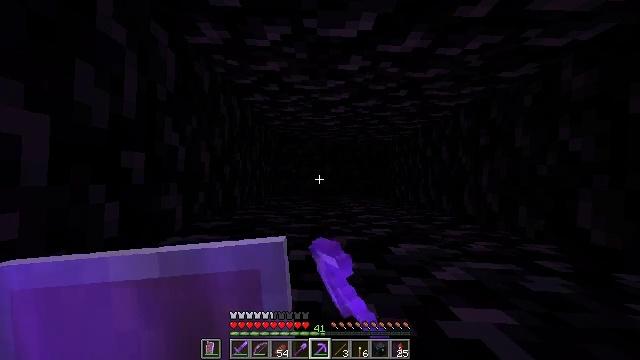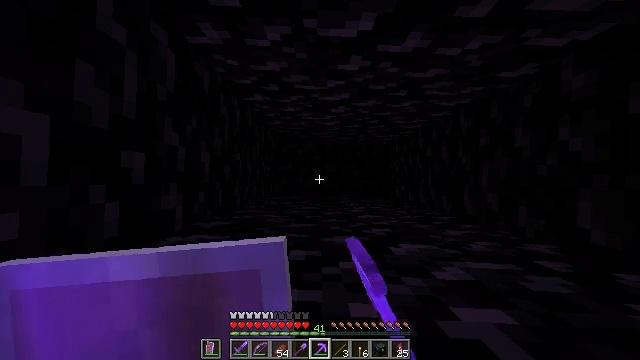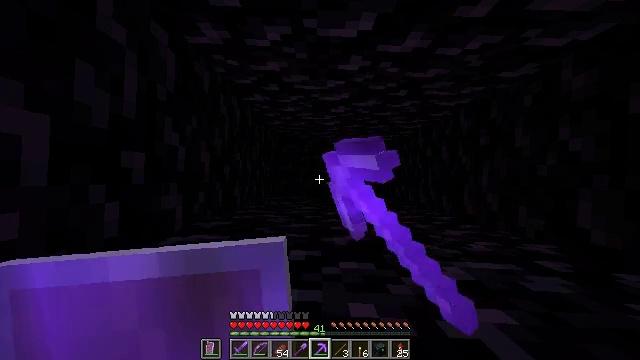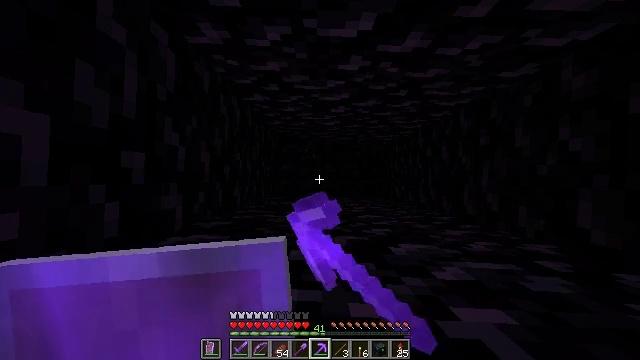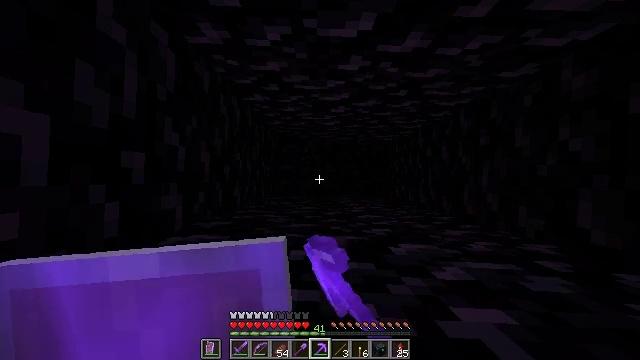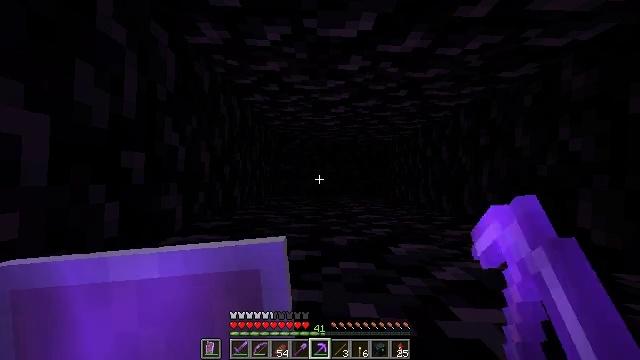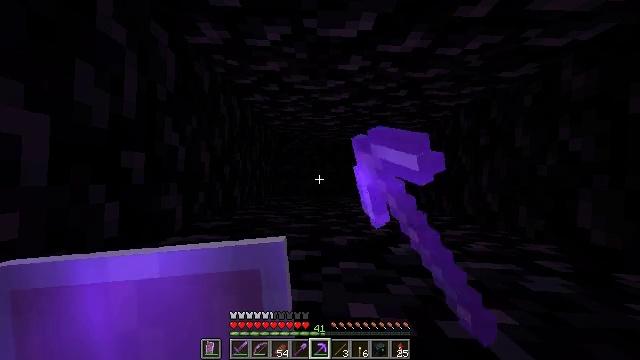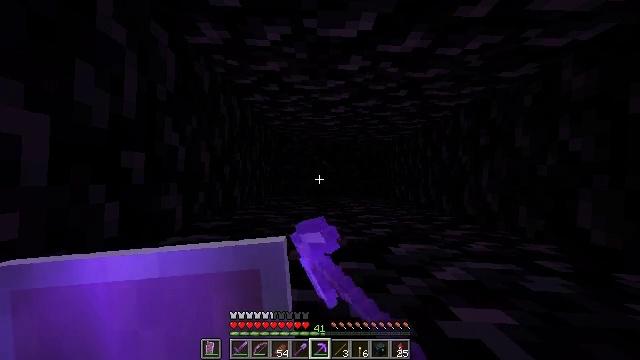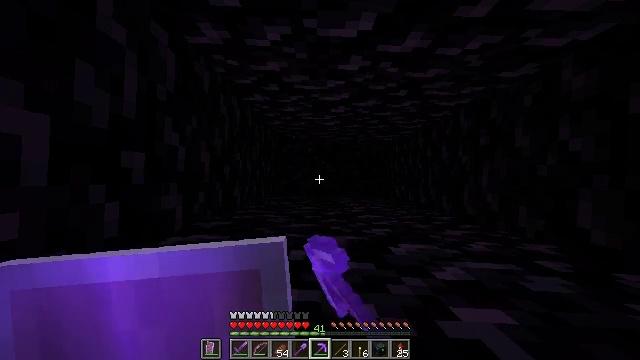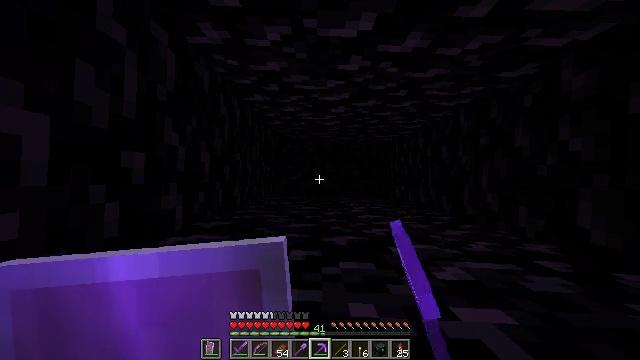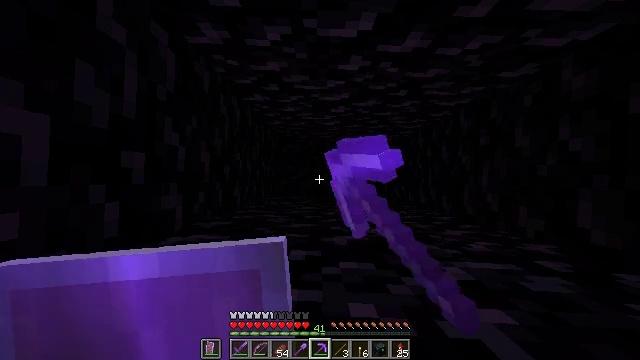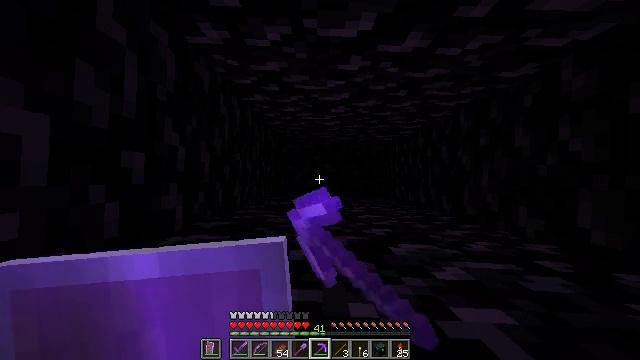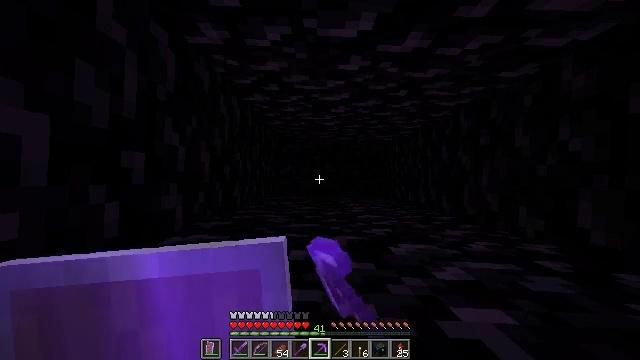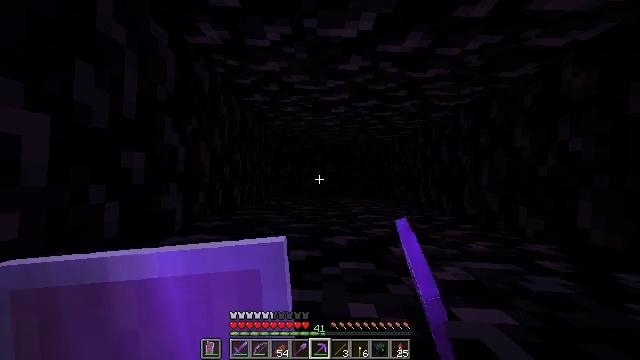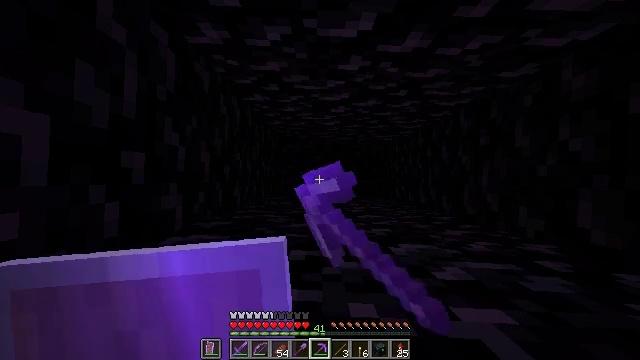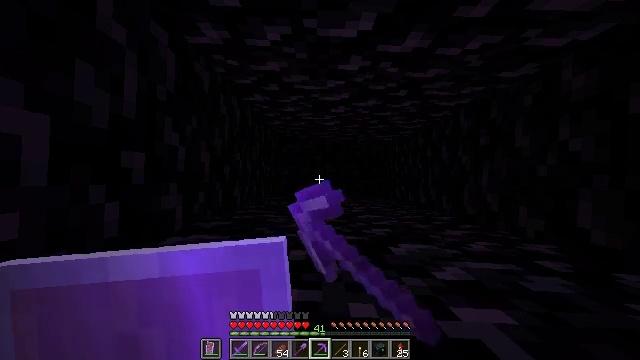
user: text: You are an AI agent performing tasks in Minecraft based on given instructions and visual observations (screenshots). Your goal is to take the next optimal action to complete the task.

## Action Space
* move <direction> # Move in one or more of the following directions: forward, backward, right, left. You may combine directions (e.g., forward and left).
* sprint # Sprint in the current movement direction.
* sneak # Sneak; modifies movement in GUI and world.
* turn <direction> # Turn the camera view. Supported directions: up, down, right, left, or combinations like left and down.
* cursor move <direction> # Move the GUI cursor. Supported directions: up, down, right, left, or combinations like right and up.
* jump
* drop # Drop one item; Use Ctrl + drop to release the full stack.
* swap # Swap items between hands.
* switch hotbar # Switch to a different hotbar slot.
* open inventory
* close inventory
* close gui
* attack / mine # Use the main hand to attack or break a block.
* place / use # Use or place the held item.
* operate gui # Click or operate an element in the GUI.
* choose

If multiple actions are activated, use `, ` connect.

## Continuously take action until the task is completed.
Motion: motion action
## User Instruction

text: Break the obsidian using a diamond or netherite pickaxe.
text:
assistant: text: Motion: attack / mine
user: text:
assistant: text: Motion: attack / mine
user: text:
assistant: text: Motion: attack / mine
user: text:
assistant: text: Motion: attack / mine
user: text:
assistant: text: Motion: attack / mine
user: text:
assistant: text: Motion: attack / mine
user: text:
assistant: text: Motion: attack / mine
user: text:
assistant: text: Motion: attack / mine
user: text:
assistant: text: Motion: attack / mine
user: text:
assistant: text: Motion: attack / mine
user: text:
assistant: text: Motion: attack / mine
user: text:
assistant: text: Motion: attack / mine
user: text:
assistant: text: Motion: attack / mine
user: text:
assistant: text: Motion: attack / mine
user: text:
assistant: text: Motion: attack / mine
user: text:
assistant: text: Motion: attack / mine
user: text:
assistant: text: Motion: attack / mine
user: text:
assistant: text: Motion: attack / mine
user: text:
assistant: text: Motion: attack / mine
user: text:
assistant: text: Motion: attack / mine
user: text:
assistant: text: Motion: attack / mine
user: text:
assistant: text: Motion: attack / mine
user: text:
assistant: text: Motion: attack / mine
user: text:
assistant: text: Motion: attack / mine
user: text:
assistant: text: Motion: attack / mine
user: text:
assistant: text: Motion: attack / mine
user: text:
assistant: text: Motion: attack / mine
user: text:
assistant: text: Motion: attack / mine
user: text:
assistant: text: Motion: attack / mine
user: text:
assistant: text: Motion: attack / mine